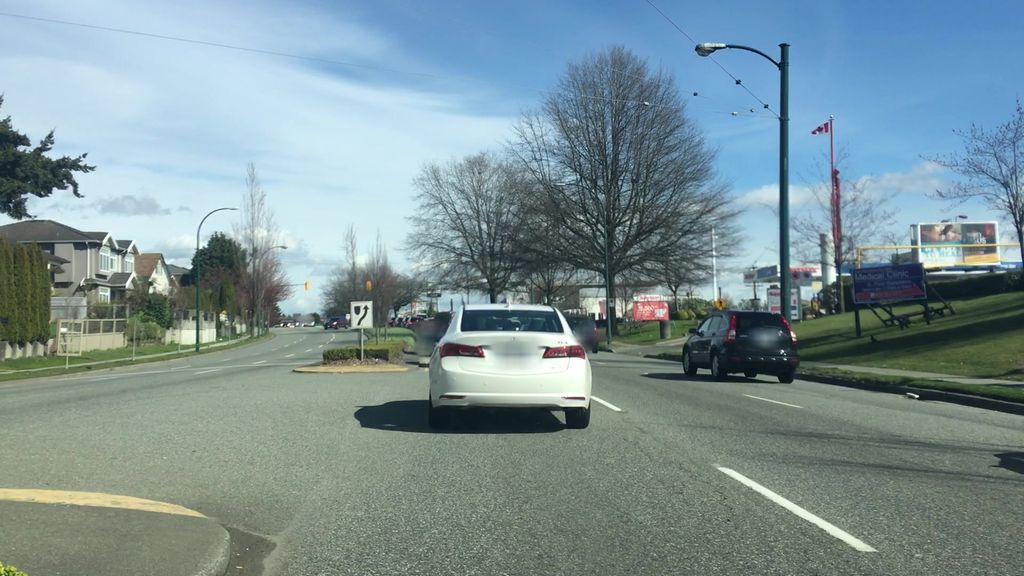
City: vancouver